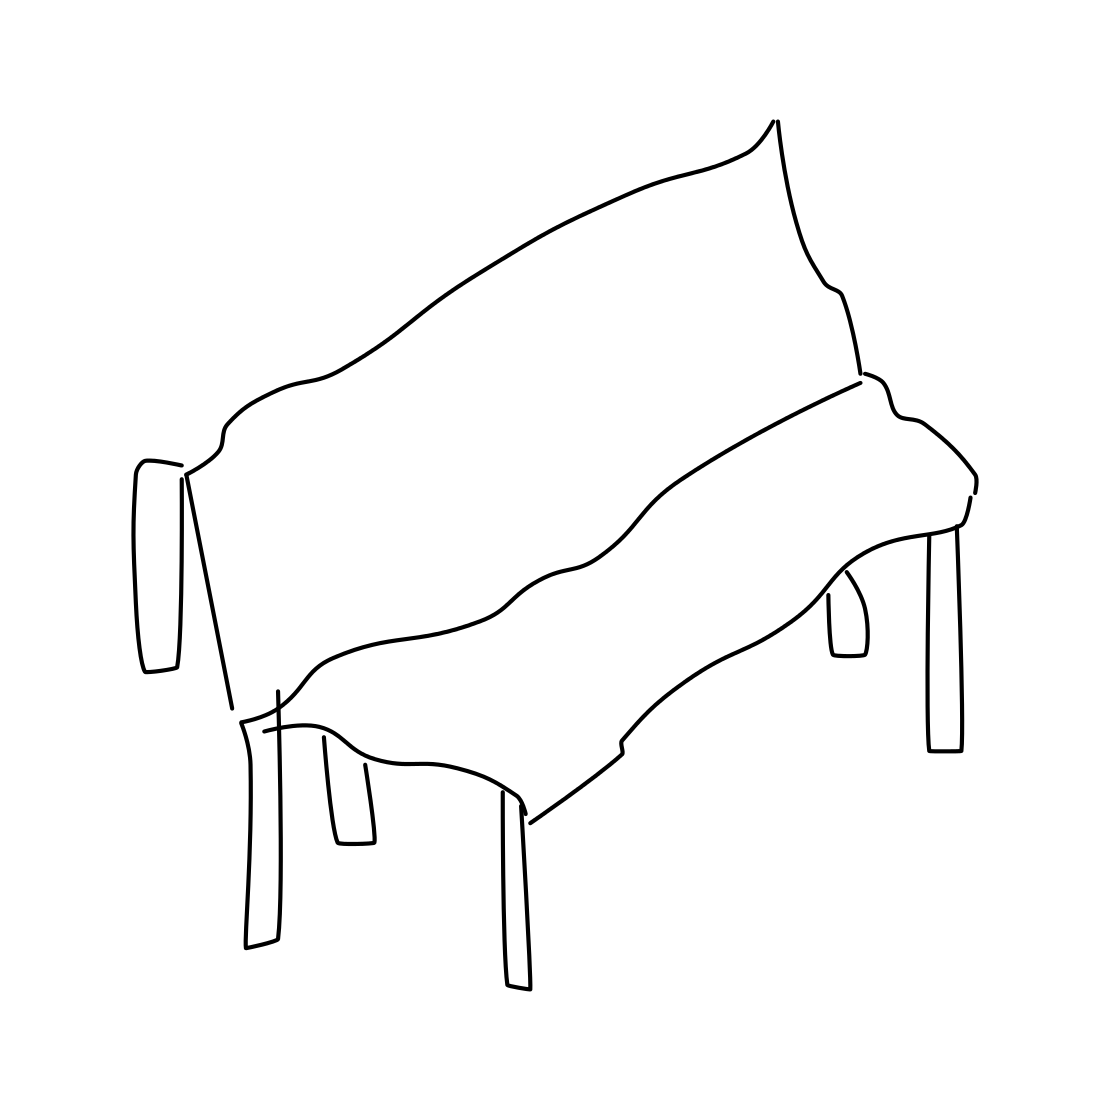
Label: bench